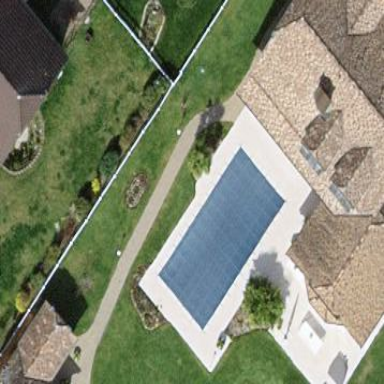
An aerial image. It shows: Swimming pool located in leisure land.